Interaction volume radius: 5 \u00c5
Interaction volume height: 10 \u00c5
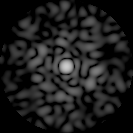
Disorder parameter: 0.8835